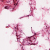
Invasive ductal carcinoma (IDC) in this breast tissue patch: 0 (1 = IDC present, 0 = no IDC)